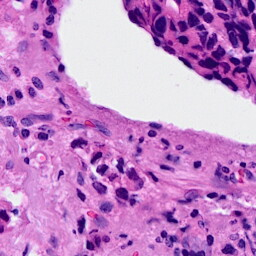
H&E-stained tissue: Breast